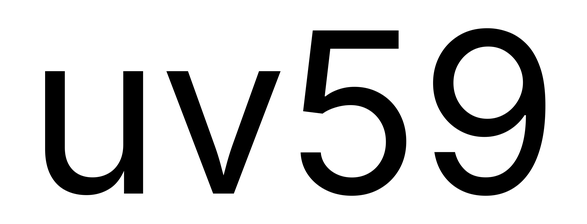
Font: Inter_Regular